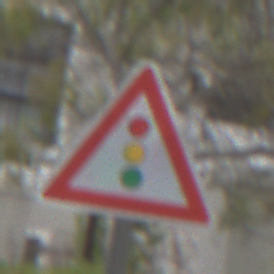
Verkehrszeichen: Lichtzeichenanlage
Umgebung: Outdoor, Urban
Tageszeit: Midday
Wetter: Overcast
Licht: Natural
Jahreszeit: NotSpecified
Kontrast: LowContrast